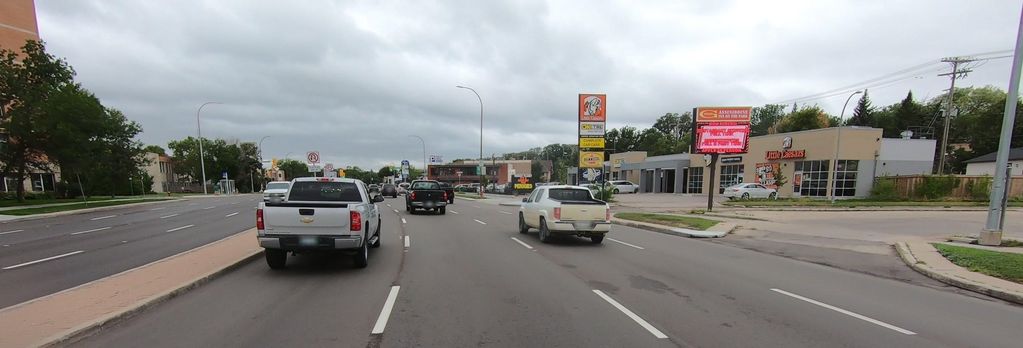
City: winnipeg